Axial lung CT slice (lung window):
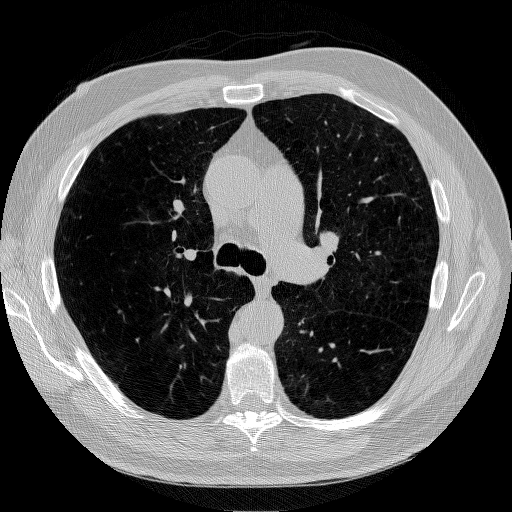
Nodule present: no